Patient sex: M
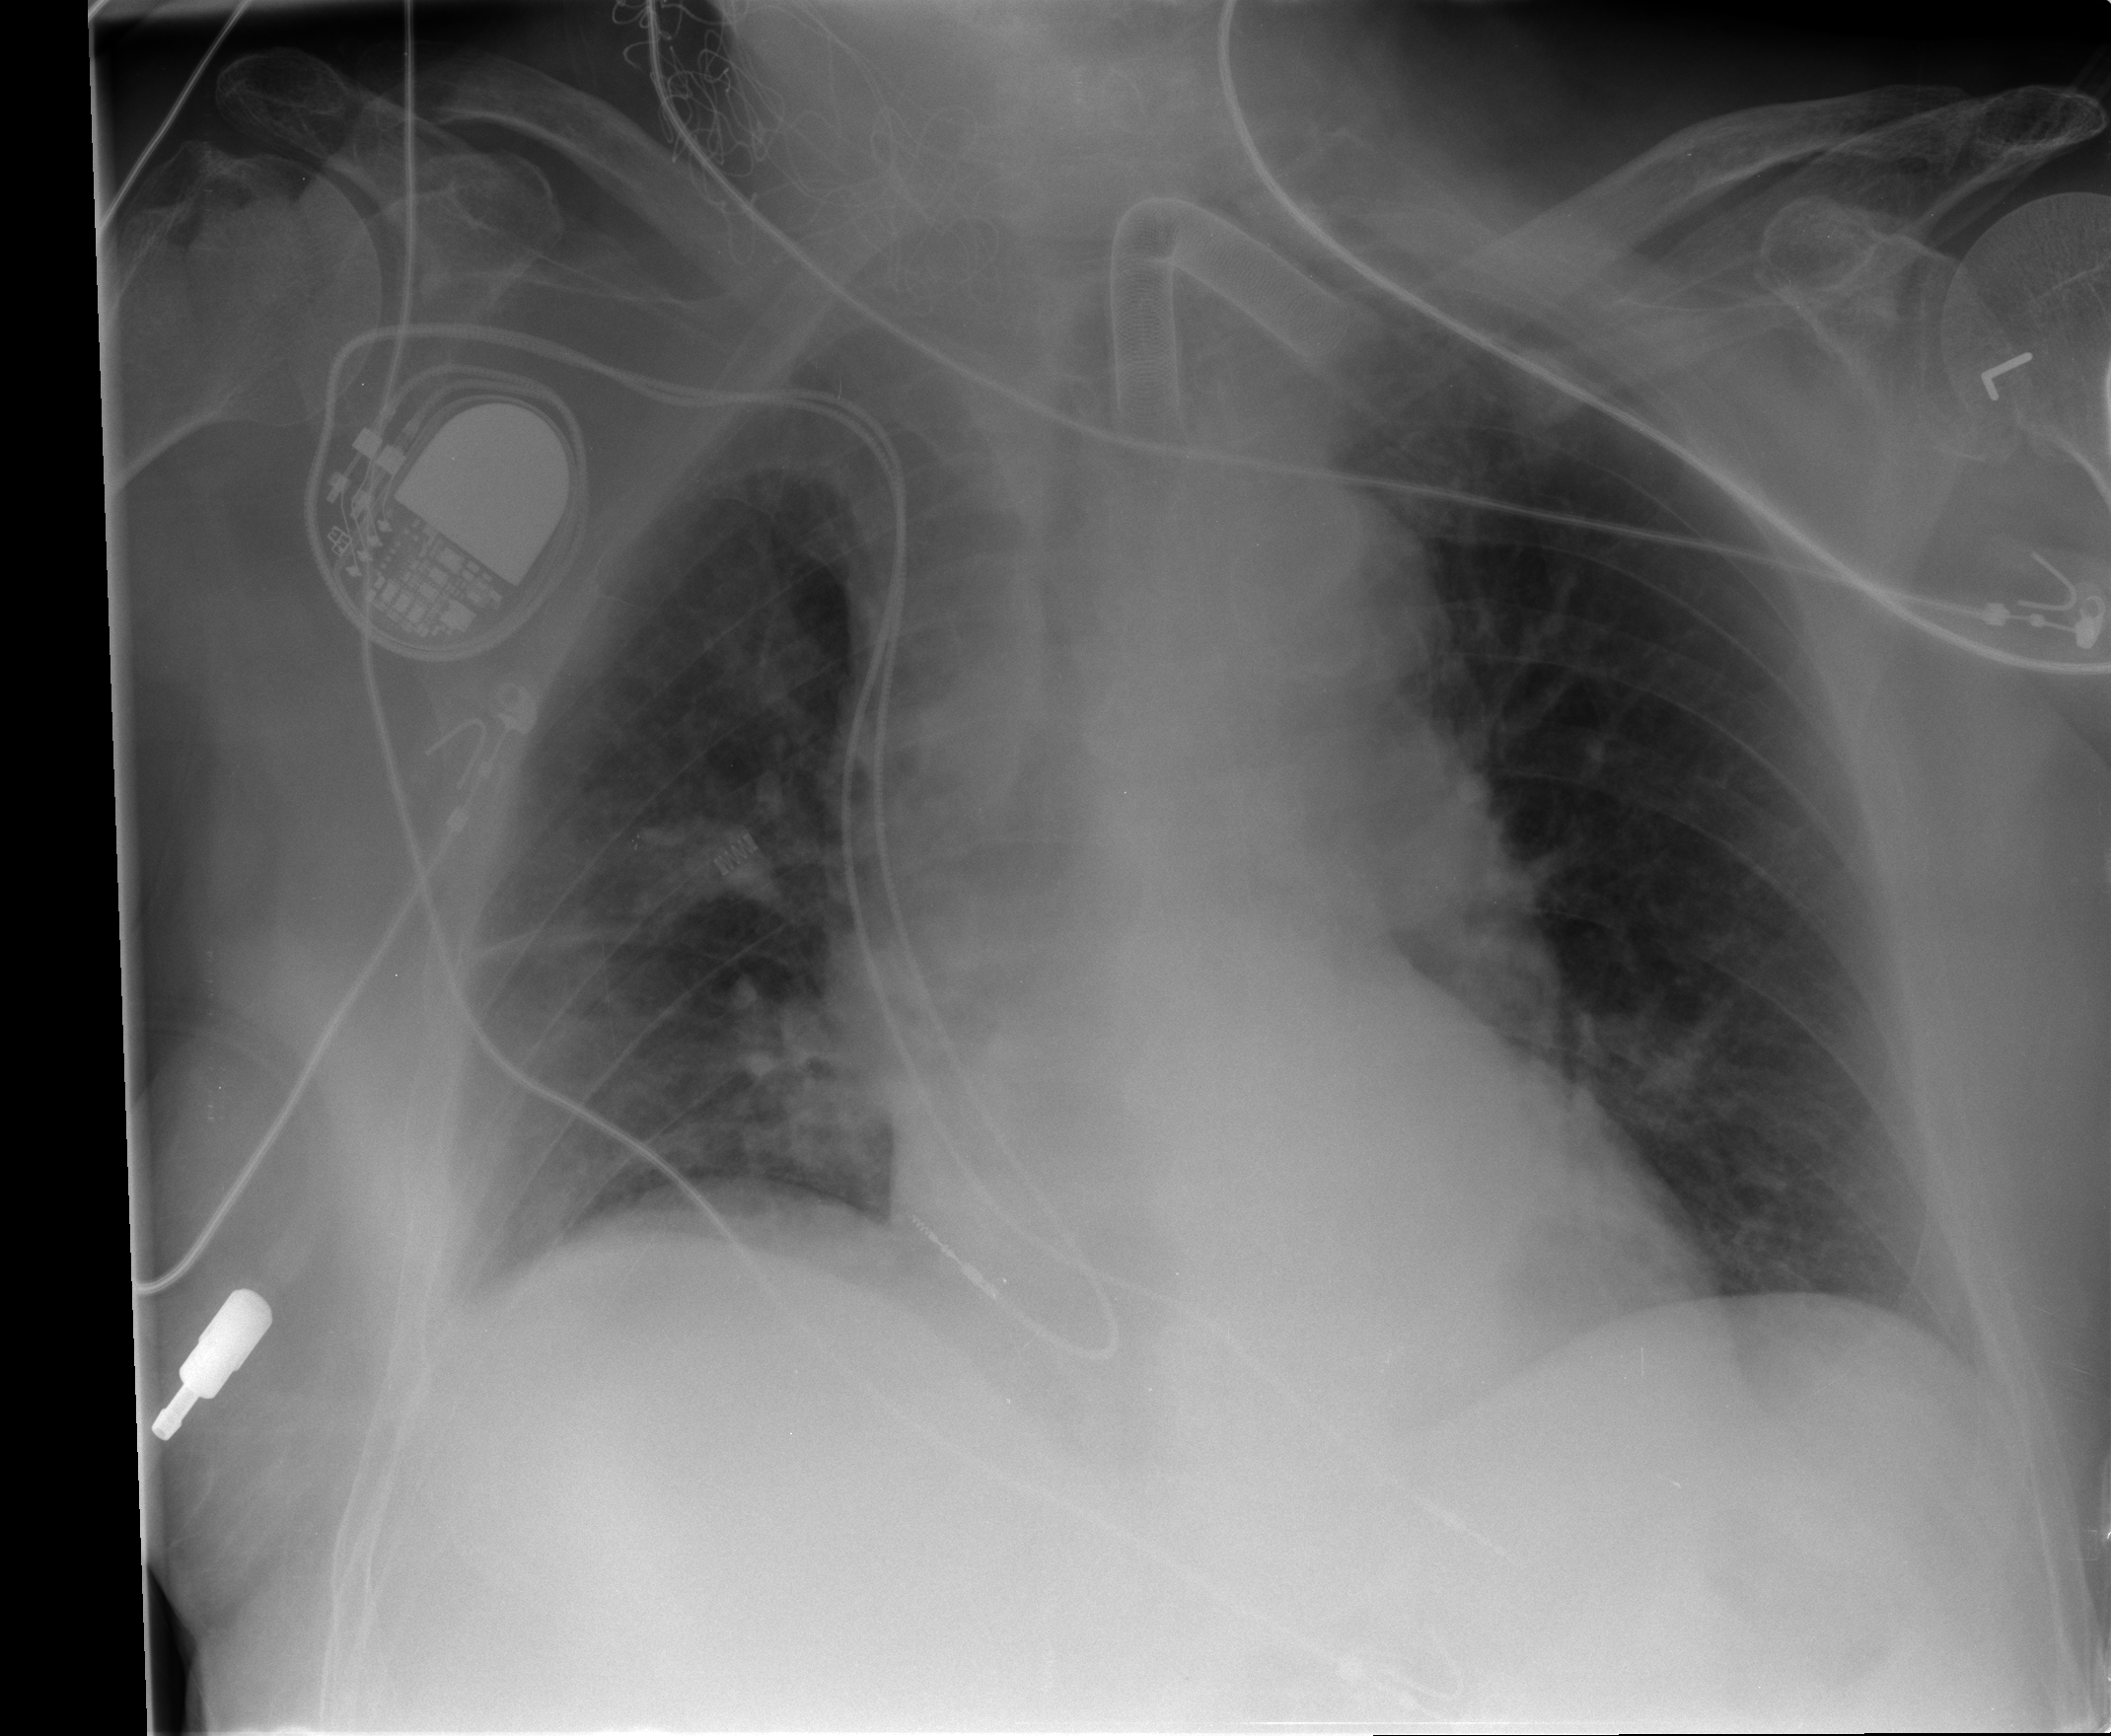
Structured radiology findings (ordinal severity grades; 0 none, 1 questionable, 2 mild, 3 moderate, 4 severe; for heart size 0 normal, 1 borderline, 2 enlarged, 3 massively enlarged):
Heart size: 0
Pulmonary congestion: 2
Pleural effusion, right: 2
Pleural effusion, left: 0
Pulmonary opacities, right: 0
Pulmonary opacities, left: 0
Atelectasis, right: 0
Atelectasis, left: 0